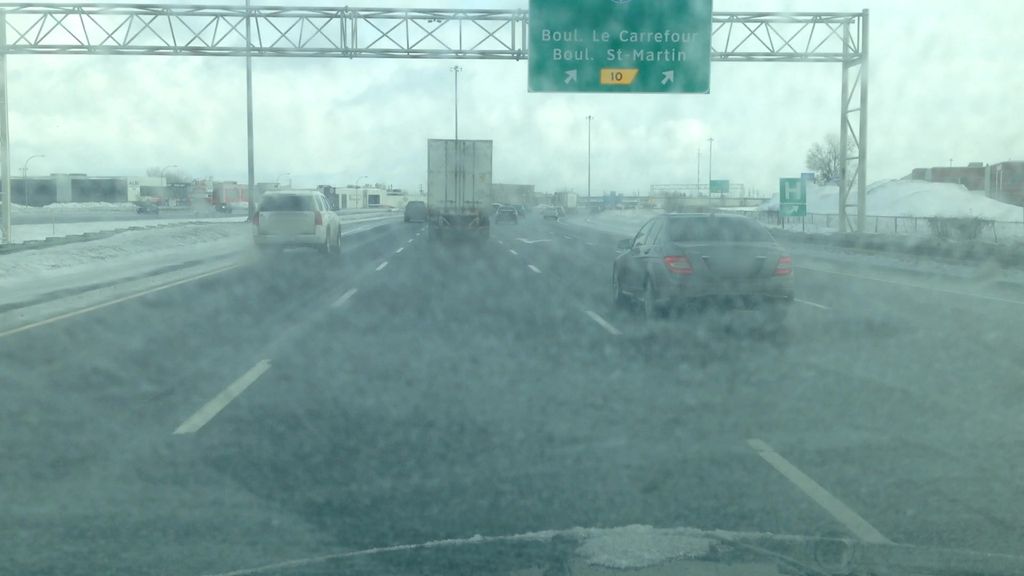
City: montreal